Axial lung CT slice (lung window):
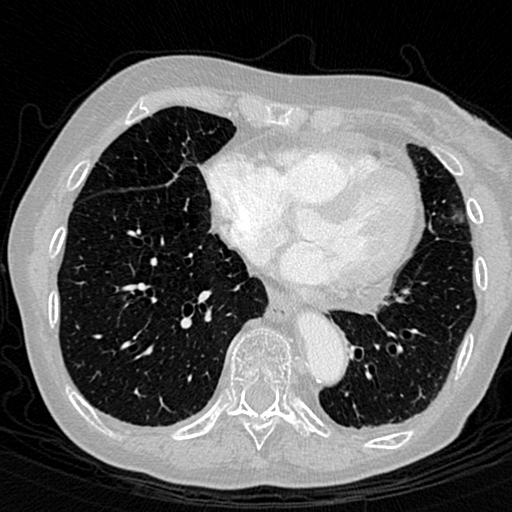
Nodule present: no